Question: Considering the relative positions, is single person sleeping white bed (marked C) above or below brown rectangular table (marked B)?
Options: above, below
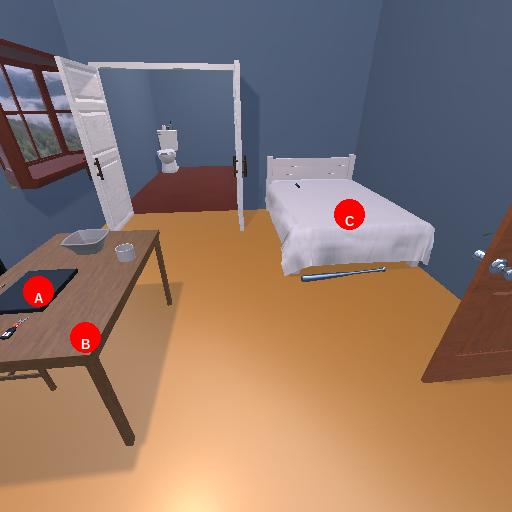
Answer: above